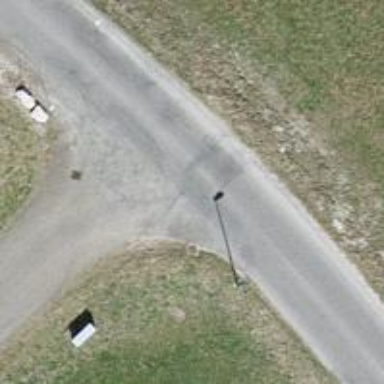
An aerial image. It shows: Unclassified road with asphalt surface.